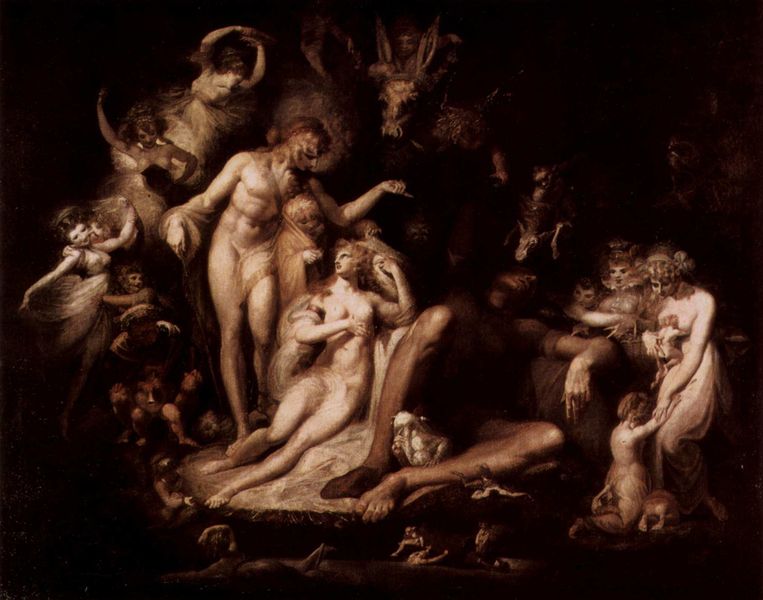
Titel: Das Erwachen der Elfenkönigin Titania
Künstler: Johann Heinrich Füssli
Standort: Winterthur
Institution: Kunstmuseum
Schlagwörter: akt, dunkel, fuß, gemälde, gruppe, hand, haut, körper, mann, meer, nackt, schatten, schlaf, wasser, weiß, akte, bäume, frauen, menschen, mädchen, ocker, sitzen, blume, blumen, braun, brust, busen, finger, frau, frisur, grau, haar, hell, kleider, licht, männer, nacht, schmuck, schwarz, säulen, zeichnung, schleier, tier, tiere, beige, fest, malerei, tanz, feier, arme, leiche, sockel, stehen, tod, tot, gesten, hände, öl, erde, gewänder, bühne, tanzen, tänzerinnen, höhle, ohren, rokoko, wald, esel, kinder, turm, engel, beine, bein, brüste, füße, liebe, liegen, schlafen, düster, grafik, kuh, monochrom, sepia, figuren, romantik, wild, muskeln, goya, nabel, bauch, nackte, zeigen, foto, fotografie, vanitas, erker, antike, lendentuch, türmchen, schweben, traum, druck, radierung, stich, knien, laubbaum, dämon, orgie, photo, dunke, fleigen, götter, hölle, manierismus, teufel, bacchus, faun, lust, fabelwesen, grotte, dunel, laubbäume, venus, zwielicht, muschel, halbdunkel, hörner, reigen, stier, elfen, putti, feen, satan, manschen, johann, armor, säugling, dämonen, hexe, hexen, monster, unterwelt, photografie, heinrich, tierköpfe, masken, nacke, liegens, gnom, füssli, blake, riese, erscheinungen, mytologie, shakespeare, sommernachtstraum, tanzfiguren, graubild, männerbeine, lüste, baccanal, frotte, chlaf, waldl, stan, loki